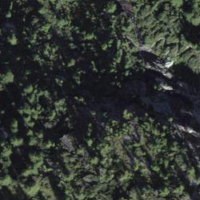
EUNIS habitat code: 44
Species observed at this site:
Empetrum nigrum